Field crop: tomato
Growth stage: 2
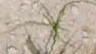
Species: cyperus